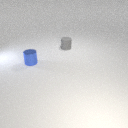
small gray rubber cylinder to the right of small blue metal cylinder